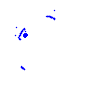
Particle: kaon